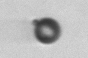
Label: bead